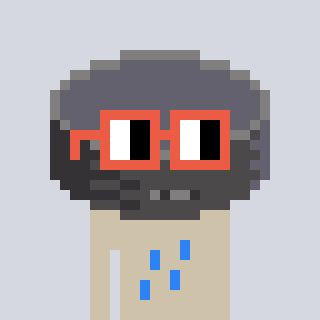
a pixel art character with square orange glasses, a hockey puck-shaped head and a bege-colored body on a cool background